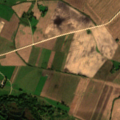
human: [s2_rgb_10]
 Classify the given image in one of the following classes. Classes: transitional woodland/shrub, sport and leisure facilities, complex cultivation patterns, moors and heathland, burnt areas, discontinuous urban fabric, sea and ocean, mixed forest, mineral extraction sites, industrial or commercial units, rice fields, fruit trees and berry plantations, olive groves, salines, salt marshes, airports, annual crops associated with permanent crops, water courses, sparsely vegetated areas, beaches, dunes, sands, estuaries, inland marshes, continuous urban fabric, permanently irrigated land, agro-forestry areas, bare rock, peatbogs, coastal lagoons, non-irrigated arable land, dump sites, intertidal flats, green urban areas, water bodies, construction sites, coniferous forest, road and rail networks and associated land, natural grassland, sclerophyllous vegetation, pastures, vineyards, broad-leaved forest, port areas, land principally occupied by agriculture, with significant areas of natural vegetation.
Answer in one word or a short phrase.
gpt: non-irrigated arable land, complex cultivation patterns, land principally occupied by agriculture, with significant areas of natural vegetation